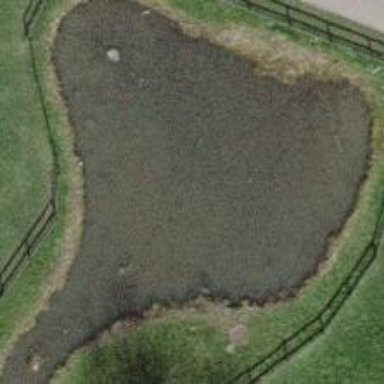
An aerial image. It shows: Pond with natural water.